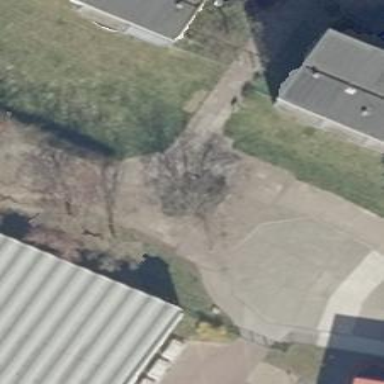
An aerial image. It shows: Concrete footway.